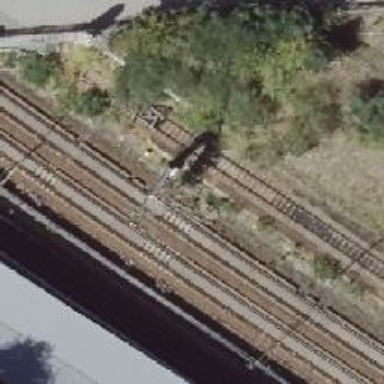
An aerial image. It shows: Railway signal.